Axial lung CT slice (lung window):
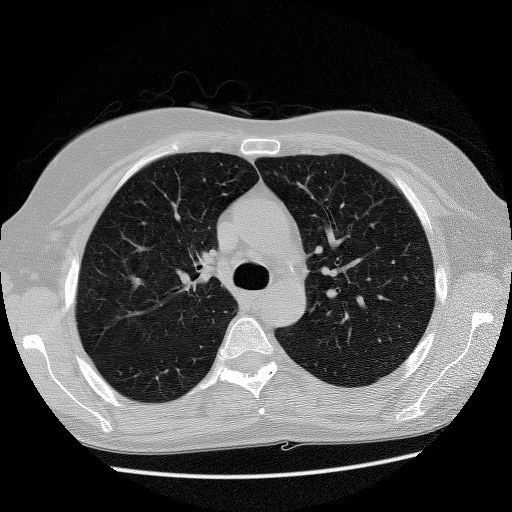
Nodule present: no